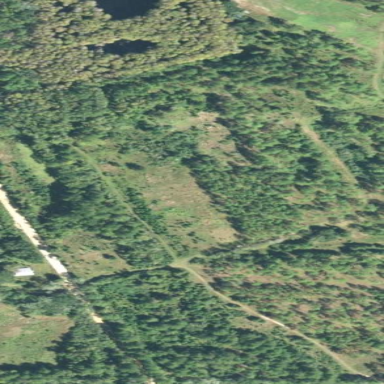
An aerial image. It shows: Mixed leaf woodland.